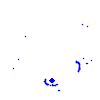
Particle: electron